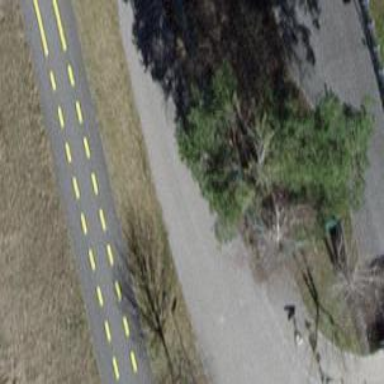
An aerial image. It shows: Unclassified road with asphalt surface.